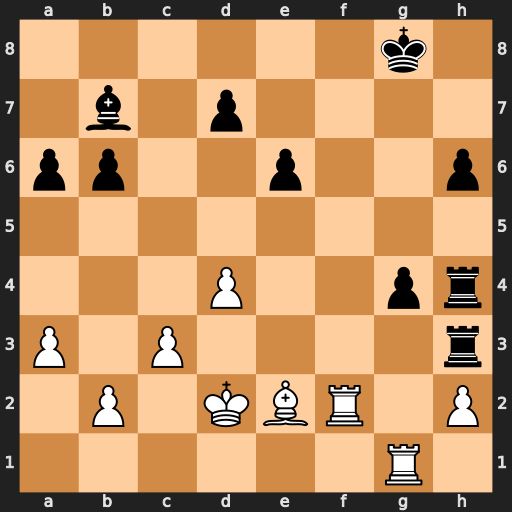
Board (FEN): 6k1/1b1p4/pp2p2p/8/3P2pr/P1P4r/1P1KBR1P/6R1
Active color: w
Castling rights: -
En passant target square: -
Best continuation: Bxg4 Rxh2 Bh3+